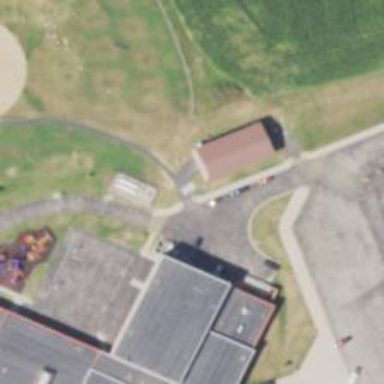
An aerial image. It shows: Asphalt driveway designated for school use.